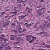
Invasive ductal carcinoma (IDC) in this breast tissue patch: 1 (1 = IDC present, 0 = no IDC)